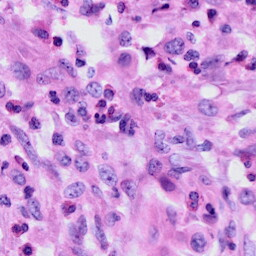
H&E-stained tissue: Cervix